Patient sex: M
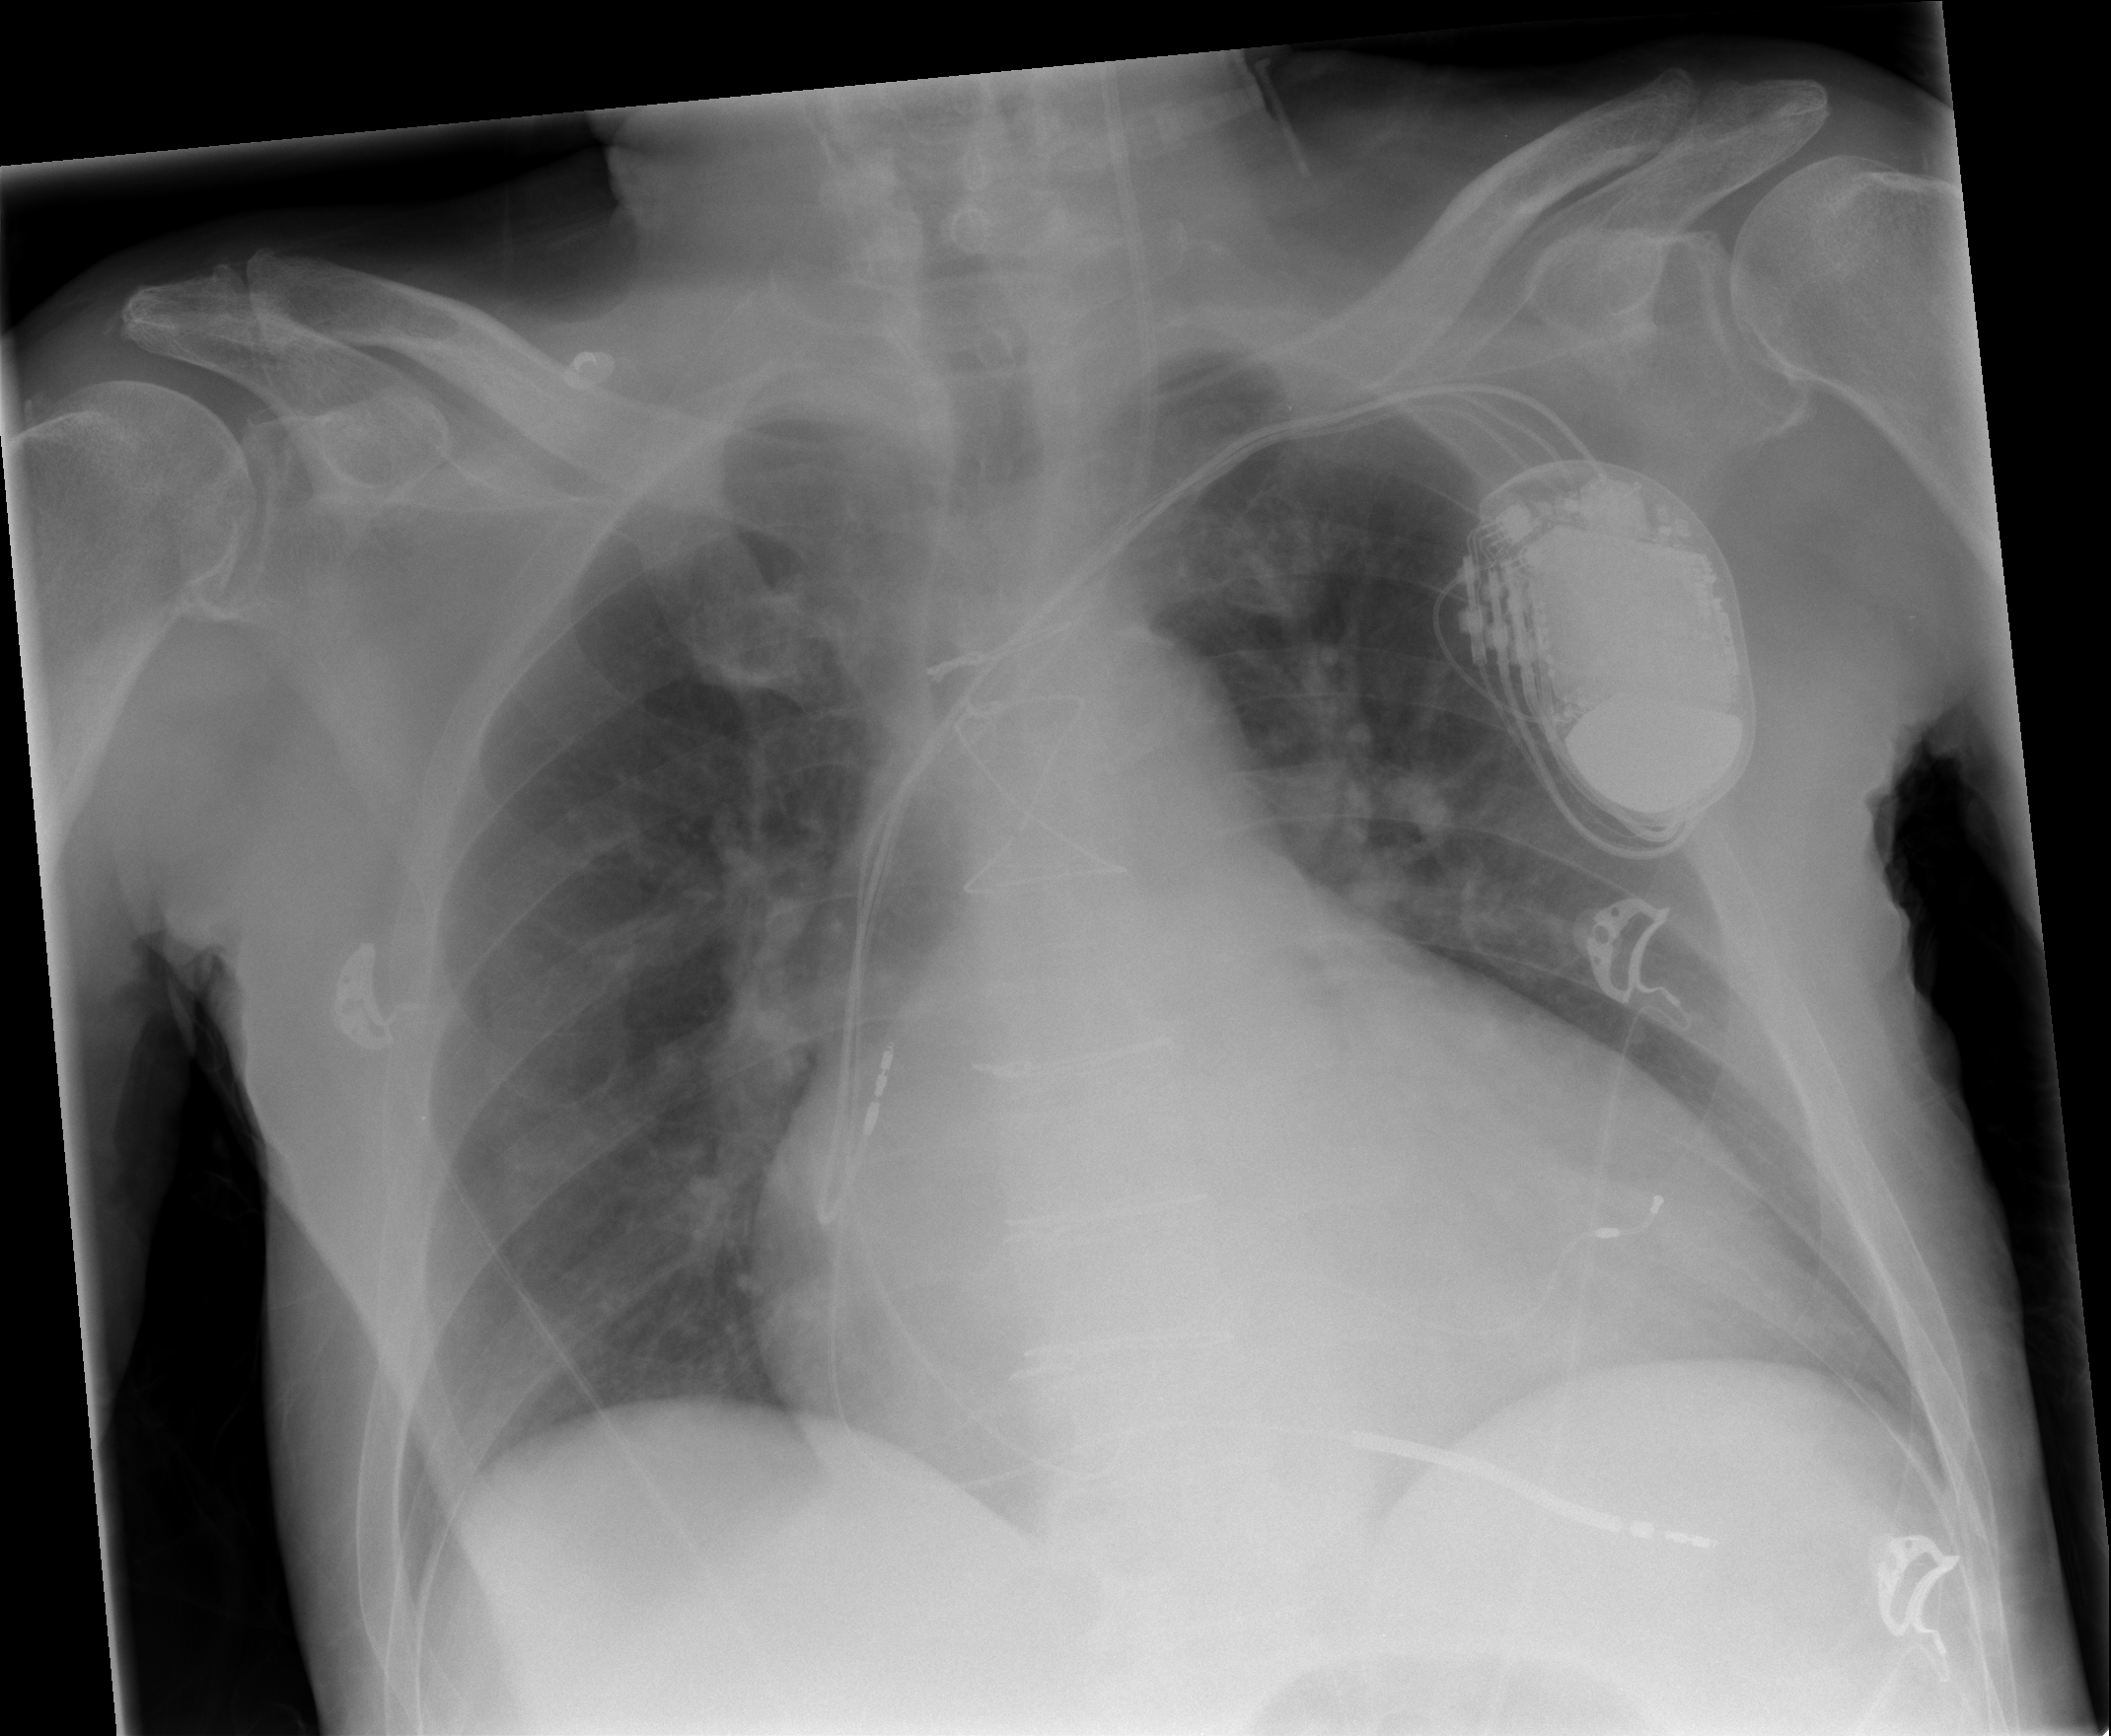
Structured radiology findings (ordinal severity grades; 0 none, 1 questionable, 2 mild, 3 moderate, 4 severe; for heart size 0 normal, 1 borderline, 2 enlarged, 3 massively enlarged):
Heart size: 3
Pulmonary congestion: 1
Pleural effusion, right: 0
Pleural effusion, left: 0
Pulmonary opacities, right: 0
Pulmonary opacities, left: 0
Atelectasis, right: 0
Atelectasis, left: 0